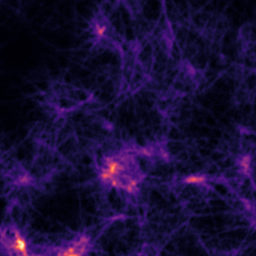
Label: Super-resolution F-actin image